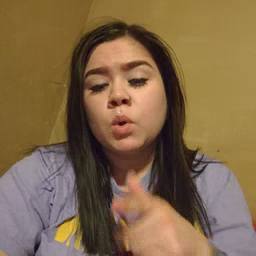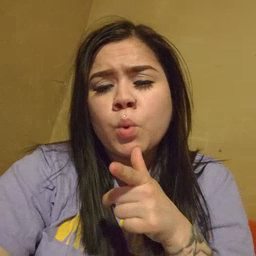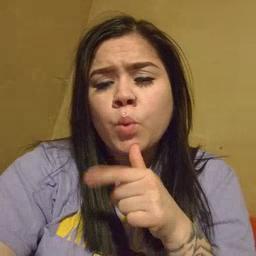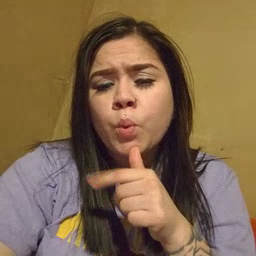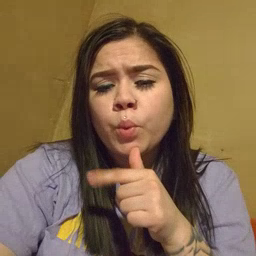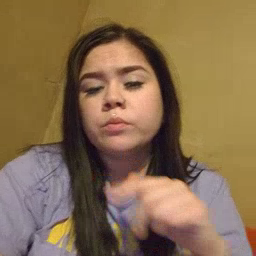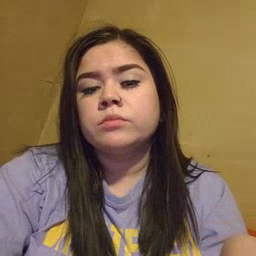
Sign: who